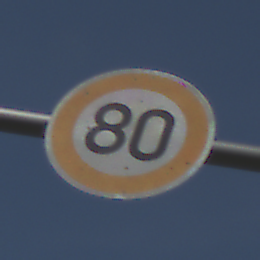
Verkehrszeichen: Geschwindigkeit80
Umgebung: Outdoor, Nature
Tageszeit: MorningAfternoon
Wetter: PartlyCloudy
Licht: Natural
Jahreszeit: NotSpecified
Kontrast: HighContrast